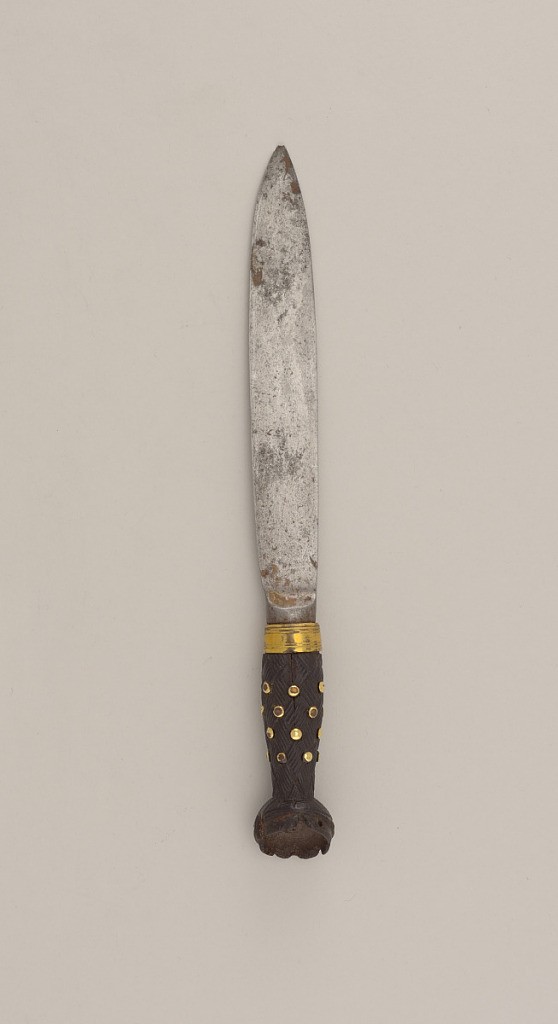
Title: Fork and Knife with Carved Oak Handles
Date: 18th century
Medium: steel, oak, brass
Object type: fork and knife
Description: Knife (a) with elongated blade, slight swelling in midsection and tapering to a point. Brass banded ferrule joining steel blade with oak handle. Oak handle tapering towards terminal, half spherical socket (likely formely surrounding brass ball finial). Oak handle decorated in carved diamond pattern, with alternating diagonal hatching. Brass beads inset at intersections of each diamond shape. Fork (b) with three elongated tines, baluster shaped neck, brass banded ferrule joining steel tines with oak handle. Oak handle tapering towards terminal, half spherical socket (likely formely surrounding brass ball finial). Oak handle decorated in carved diamond pattern, with alternating diagonal hatching. Brass beads inset at intersections of each diamond shape.